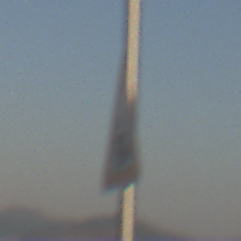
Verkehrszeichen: Bahnuebergang
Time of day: SunriseSunset
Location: Outdoor (Nature)
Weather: Clear
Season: NotSpecified
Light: Natural